Field crop: maize
Growth stage: 2
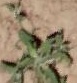
Species: atriplex